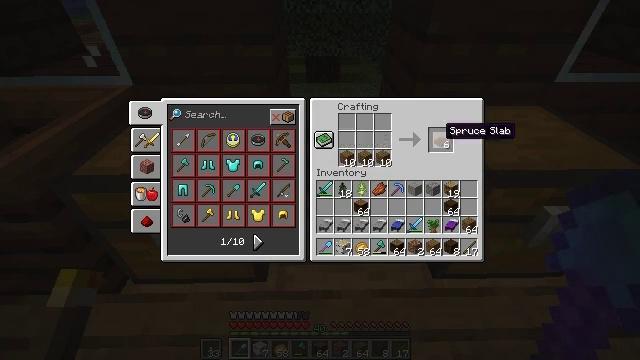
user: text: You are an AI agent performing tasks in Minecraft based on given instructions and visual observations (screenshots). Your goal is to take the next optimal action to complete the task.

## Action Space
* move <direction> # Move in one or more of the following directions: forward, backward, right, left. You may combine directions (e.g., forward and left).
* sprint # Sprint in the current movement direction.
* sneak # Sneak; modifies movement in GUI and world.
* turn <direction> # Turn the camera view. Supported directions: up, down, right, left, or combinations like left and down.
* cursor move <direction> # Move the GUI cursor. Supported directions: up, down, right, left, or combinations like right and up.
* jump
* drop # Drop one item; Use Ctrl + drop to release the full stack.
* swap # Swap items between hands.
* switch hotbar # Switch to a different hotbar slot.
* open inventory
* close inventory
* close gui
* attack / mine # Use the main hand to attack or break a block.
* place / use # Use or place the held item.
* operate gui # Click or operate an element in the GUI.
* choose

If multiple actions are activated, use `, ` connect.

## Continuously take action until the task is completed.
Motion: motion action
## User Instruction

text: Obtain a light gray bed by crafting.
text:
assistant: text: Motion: sneak